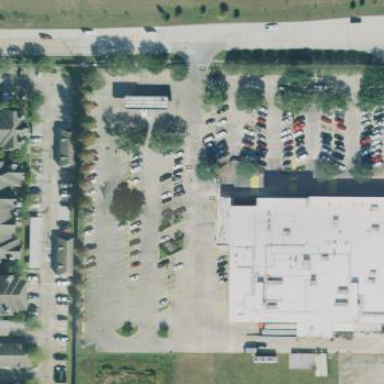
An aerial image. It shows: Supermarket building.